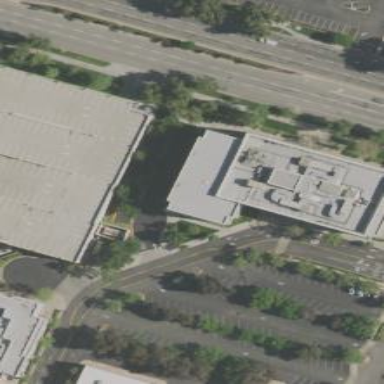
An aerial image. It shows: Commercial building.